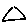
Label: triangle